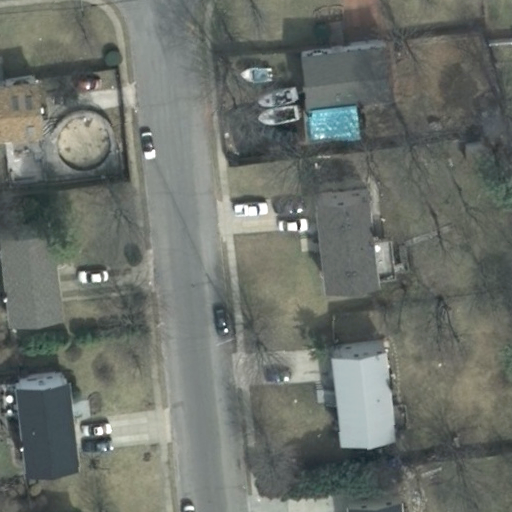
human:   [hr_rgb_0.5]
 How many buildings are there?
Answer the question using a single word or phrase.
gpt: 7

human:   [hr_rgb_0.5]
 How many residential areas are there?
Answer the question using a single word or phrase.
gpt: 1

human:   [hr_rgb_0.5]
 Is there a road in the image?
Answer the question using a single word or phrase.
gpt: yes

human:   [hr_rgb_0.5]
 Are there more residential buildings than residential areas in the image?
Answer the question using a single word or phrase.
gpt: yes

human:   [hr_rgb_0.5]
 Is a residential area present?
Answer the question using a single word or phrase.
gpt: yes

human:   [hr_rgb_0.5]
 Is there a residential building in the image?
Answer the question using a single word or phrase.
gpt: yes

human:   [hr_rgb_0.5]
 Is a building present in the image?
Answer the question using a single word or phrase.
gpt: yes

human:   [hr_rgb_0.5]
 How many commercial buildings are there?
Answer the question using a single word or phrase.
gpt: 0

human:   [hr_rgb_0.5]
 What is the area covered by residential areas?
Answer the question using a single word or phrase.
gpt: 10611m2

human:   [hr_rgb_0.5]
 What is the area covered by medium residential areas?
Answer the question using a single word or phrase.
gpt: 0m2

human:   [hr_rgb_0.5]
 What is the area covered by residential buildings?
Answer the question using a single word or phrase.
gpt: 1277m2

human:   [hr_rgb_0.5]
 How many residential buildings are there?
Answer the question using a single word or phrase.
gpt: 7

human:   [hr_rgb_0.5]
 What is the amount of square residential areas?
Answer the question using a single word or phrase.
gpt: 0

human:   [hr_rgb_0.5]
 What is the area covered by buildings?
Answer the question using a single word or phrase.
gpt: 1277m2

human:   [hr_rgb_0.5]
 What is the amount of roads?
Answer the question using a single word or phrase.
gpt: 1

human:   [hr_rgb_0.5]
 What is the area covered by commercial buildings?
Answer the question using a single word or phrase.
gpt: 0m2

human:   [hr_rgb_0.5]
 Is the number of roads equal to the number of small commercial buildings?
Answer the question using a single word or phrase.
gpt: no

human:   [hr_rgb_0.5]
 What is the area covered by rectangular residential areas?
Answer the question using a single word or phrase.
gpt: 10611m2

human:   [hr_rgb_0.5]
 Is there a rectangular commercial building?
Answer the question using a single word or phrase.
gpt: no

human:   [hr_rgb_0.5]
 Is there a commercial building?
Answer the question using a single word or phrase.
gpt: no

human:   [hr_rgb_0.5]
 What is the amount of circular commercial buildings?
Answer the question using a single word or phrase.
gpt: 0

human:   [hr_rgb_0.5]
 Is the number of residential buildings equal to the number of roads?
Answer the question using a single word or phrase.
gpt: no

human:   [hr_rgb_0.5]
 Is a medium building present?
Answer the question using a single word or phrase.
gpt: yes

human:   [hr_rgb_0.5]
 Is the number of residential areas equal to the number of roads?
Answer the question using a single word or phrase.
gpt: yes

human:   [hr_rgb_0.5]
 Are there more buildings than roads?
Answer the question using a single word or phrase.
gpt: yes

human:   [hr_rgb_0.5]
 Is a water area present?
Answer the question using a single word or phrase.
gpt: no

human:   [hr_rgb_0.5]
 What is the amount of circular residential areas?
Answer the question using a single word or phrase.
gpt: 0

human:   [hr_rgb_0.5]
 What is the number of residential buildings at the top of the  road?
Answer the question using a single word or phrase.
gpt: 2

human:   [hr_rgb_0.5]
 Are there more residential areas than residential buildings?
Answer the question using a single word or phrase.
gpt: no

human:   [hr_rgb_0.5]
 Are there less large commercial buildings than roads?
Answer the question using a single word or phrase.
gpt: yes

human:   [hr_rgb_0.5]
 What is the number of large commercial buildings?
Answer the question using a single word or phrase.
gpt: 0

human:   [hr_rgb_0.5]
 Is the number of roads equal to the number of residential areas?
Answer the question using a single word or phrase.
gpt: yes

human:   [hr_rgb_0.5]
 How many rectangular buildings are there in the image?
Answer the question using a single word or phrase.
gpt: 5

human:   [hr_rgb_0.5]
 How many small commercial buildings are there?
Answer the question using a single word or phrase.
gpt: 0

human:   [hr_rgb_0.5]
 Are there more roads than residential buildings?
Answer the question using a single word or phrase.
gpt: no

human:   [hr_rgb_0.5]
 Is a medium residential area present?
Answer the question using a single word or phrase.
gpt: no

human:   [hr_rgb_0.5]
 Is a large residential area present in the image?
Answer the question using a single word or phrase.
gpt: yes

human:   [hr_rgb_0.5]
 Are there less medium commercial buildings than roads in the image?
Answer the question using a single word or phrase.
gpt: yes

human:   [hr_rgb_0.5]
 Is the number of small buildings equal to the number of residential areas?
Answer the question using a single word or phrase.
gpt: yes

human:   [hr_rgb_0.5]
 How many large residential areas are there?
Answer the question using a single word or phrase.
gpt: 1

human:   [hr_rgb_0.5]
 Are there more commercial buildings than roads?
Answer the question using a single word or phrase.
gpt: no

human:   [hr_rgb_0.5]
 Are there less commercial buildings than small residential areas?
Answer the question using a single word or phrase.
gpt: no

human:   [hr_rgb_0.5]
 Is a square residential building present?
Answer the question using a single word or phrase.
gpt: no

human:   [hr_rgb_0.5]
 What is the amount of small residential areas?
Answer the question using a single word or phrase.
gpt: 0

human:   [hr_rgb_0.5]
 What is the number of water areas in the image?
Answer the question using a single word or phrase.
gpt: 0

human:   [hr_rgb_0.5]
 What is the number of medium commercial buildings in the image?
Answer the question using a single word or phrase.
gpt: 0

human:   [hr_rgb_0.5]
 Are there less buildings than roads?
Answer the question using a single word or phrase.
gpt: no

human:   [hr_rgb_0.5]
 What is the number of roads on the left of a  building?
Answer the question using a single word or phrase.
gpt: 1

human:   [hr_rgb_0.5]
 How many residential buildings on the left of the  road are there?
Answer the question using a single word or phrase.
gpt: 3

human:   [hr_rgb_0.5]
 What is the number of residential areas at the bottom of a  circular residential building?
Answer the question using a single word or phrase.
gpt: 0

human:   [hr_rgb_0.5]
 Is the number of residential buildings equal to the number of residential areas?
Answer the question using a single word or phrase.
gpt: no

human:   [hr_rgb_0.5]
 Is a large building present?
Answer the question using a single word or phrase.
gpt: no

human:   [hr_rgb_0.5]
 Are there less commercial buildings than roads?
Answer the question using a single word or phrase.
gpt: yes

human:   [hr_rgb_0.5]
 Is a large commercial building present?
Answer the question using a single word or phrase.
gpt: no

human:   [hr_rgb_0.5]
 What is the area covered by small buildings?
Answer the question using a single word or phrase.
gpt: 97m2

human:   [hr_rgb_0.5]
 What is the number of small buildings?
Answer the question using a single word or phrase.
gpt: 1

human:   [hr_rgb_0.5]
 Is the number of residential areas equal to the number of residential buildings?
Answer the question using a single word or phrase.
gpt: no

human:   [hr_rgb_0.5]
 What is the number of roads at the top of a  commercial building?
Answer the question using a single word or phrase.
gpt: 0

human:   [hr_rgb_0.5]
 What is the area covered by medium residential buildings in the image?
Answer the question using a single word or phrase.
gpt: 1179m2

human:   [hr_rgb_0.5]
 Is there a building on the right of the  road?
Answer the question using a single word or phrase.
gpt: yes

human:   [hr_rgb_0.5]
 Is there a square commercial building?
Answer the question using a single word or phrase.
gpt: no

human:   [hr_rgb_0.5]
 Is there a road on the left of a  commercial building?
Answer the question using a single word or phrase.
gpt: no

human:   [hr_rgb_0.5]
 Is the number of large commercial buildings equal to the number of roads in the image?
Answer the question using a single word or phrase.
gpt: no

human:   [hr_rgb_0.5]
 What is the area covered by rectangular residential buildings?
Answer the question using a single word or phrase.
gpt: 808m2